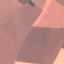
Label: AnnualCrop